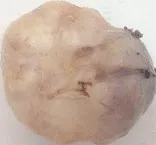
Gross picture of the excised mass.
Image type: medical_photograph (other_medical_photograph)